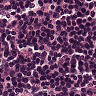
Metastatic tissue present: no